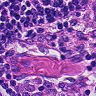
Metastatic tissue present: no